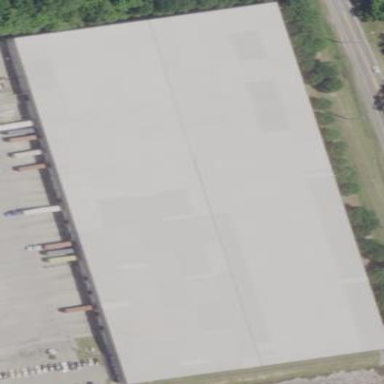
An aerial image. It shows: Warehouse.